Question: Hi Im relatively new to flash developing and i have a quick question about saving user input. I have a maze scene whereby the user navagates a character around until confronted with another object, when the character hits the object a new scene is opened promting the user to pick a solution to a problem. Once the user clicks the correct answer a box appears saying return to the maze, however when clicked and returned to the maze the character starts back in its original postion, where as I would like the scene to resume where it left off, ie the character is at the point where it collided with the object, the object has dissappeared and the character can resume on the same course.
Thanks for giving this a read I hope it makes sense and some one has a solution for me.
I did have some nice images to explain it better but apprently i need 10 reputation points to upload those.
EDIT: First Id like to say thanks for the rep points you bunch of stars and secondly I know using scenes in flash is seriously cr*p practice and outdated but its the way I learnt all those years ago and seen as Flash itself will be outdated soon Im not really looking to learn another approach using sprites or frames, I just kind of want a fix for this way if poss thank you for answering!
EDIT: Wanting the red rectangle to be removed from the scene once the black square collides with it. It also takes you to the next frame upon doing so. here is my code.
'''
addEventListener(Event.ENTER_FRAME, fl_EnterFrameHandler);
function fl_EnterFrameHandler (event:Event):void
{
if (player.hitTestObject(Risk))
{
removeEventListener(Event.ENTER_FRAME, fl_EnterFrameHandler);
removeChild(Risk);
nextFrame();
}
}
'''
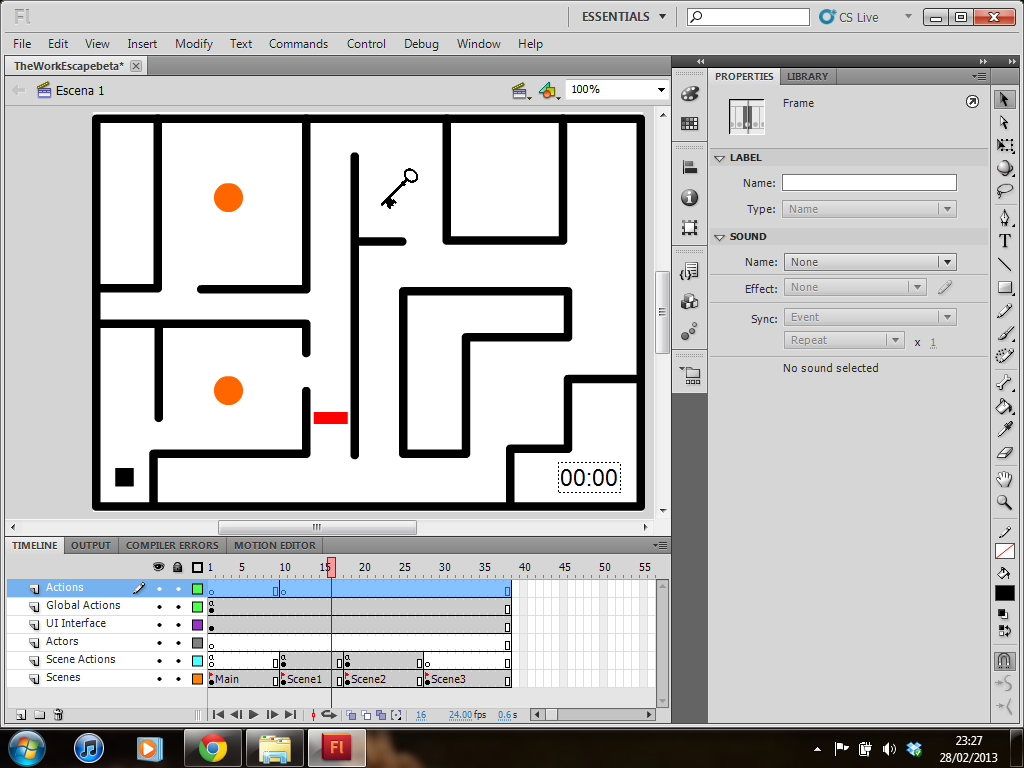
Answer: I'd suggest you forget about 'Scenes'! They are old, buggy, bring loads of issues with code and are generally a Bad Pratice!! So if you are just learning 'AS3', dont learn with 'Scenes'!!
Use 'MovieClips' or 'Sprites' instead. And just add and remove them as you need!
EDIT:
To ur edit ;)
> and seen as Flash itself will be outdated soon
thats just plain false and a widespread misinformation. It just has a new purpose like MultiPlattform Game Development. But thats a whole different discussion.
You could solve this by saving the x,y coordinates and then restoring them. But i promise you, you will run in to alot more problems/bugs as you go allong!
Like saved Points and Time. Will you triger the Questionscene again when u place the player on the object(last Position). Save the answers, and so on ...
Changing to DisplayObjects will save you time in the end. Just saying ;)
EDIT2:
your code in the comment should look like this:
'''
function fl_EnterFrameHandler (event:Event):void
{
if (player.hitTestObject(Risk))
{
removeEventListener(Event.ENTER_FRAME, fl_EnterFrameHandler);//remove to prevent errors if it fires again and there is no Object to hitTest
removeChild(Risk);// do what needs to be done on this frame
nextFrame();// and then move to the next
}
}
'''
And following correct convetions and make everybody's life easier reading this, it would look like this!
'''
function fl_EnterFrameHandler (event:Event):void
{
if (player.hitTestObject(risk))
{
removeEventListener(Event.ENTER_FRAME, fl_EnterFrameHandler);//remove to prevent errors if it fires again and there is no Onject to hitTest
removeChild (risk);
nextFrame ();
}
}
'''
i'm probaly confusing u now, just use the top one ;)
Ok, i just had a butchers at it. It's all on a single Frame now. I would have prefered Classes but that'lljust confuse you.
To add new qestions you just have to dublicate the Question MovieClip in the Library and change texts, leave instance names the same tho, then the code will work as is!
<URL>